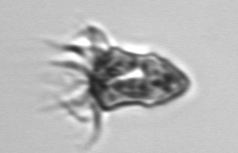
Label: Strombidium_inclinatum